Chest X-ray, AP view. Patient: 64 years old, sex M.
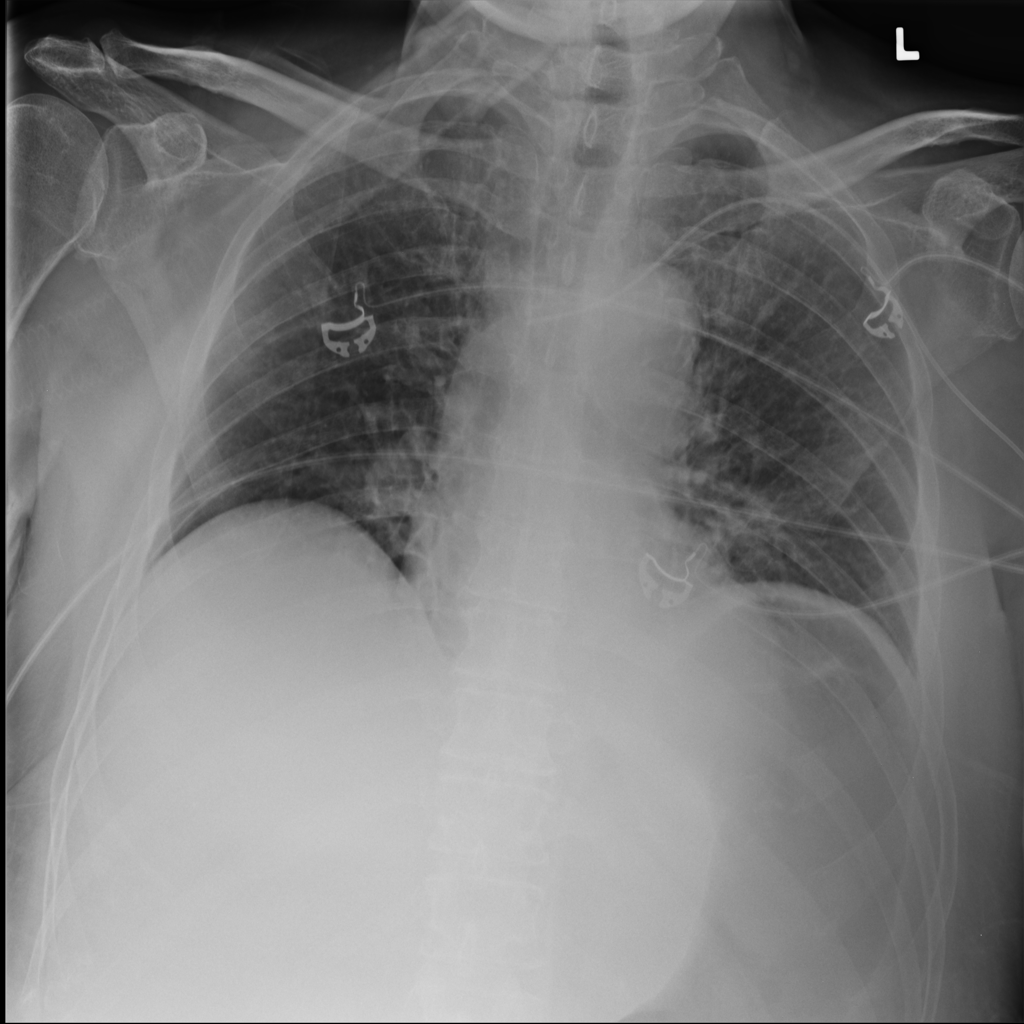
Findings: No Finding